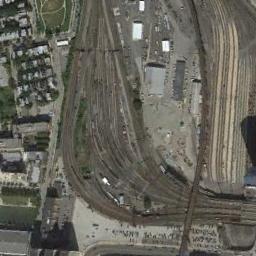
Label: railway_station